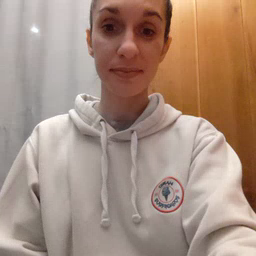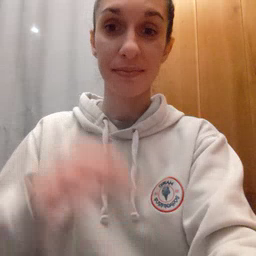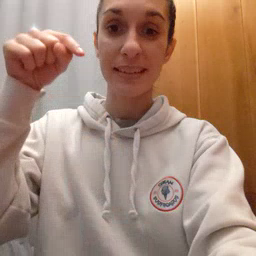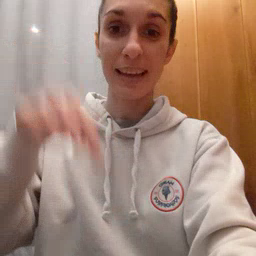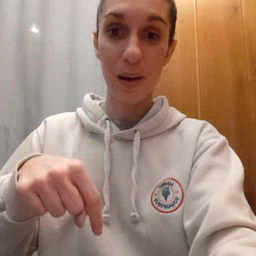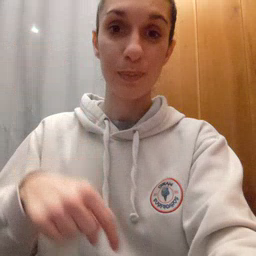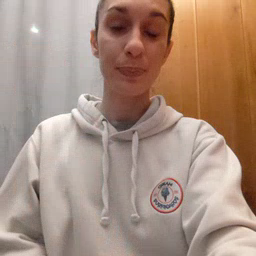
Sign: down